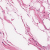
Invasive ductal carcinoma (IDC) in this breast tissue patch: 0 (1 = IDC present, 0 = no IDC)